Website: apple
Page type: customer-info-address
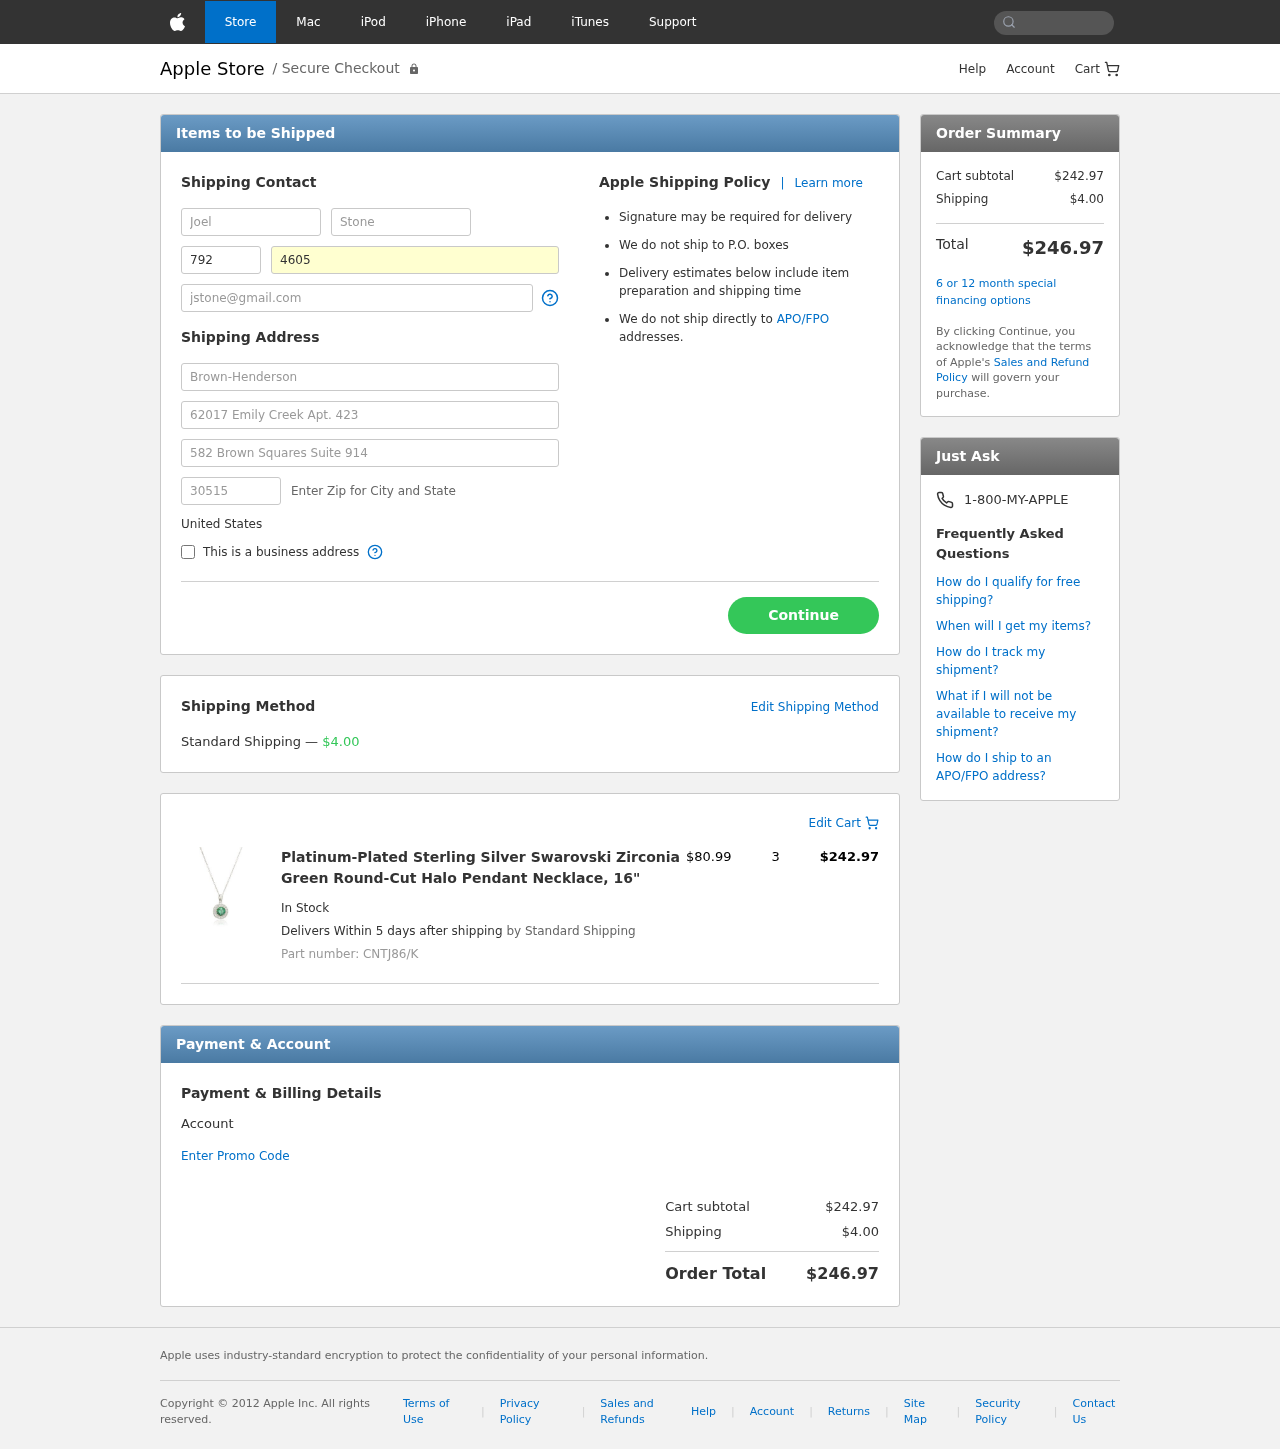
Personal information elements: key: PII_COUNTRY
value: United States
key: PII_FIRSTNAME
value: Joel
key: PII_LASTNAME
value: Stone
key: PII_PHONE_AREA
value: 792
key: PII_PHONE_LINE
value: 4605
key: PII_EMAIL
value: jstone@gmail.com
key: PII_COMPANY
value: Brown-Henderson
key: PII_STREET
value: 62017 Emily Creek Apt. 423
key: PII_STREET2
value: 582 Brown Squares Suite 914
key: PII_POSTCODE
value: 30515
Product elements: key: PRODUCT1_NAME
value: Platinum-Plated Sterling Silver Swarovski Zirconia Green Round-Cut Halo Pendant Necklace, 16"
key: PRODUCT1_PRICE
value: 80.99
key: PRODUCT1_QUANTITY
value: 3
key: PRODUCT1_SKU
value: CNTJ86/K
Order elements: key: ORDER_SHIPPING_COST
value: $4.00
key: ORDER_ITEM_TOTAL
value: $242.97
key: ORDER_SUBTOTAL
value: $242.97
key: ORDER_TOTAL
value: $246.97